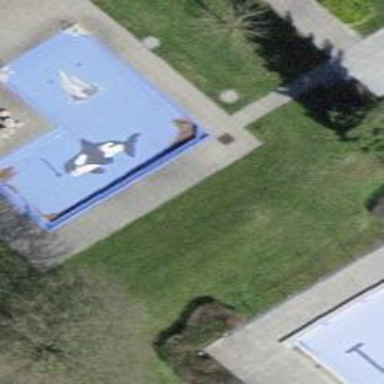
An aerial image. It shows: Swimming pool area designated for leisure and sports activities.